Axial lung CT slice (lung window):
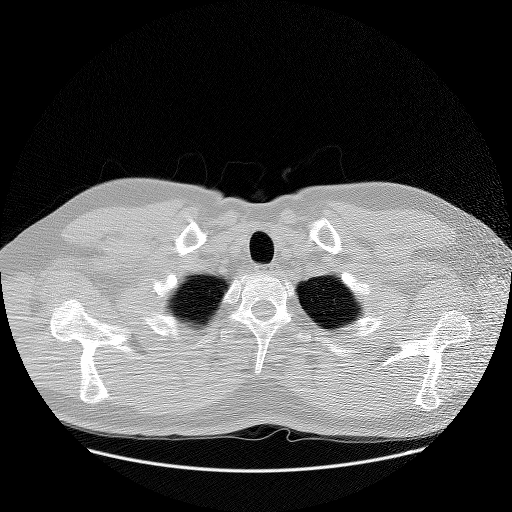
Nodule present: no